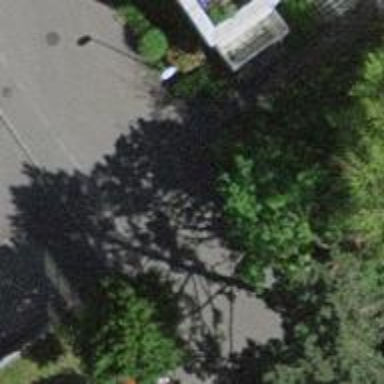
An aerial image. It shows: Paved footway.